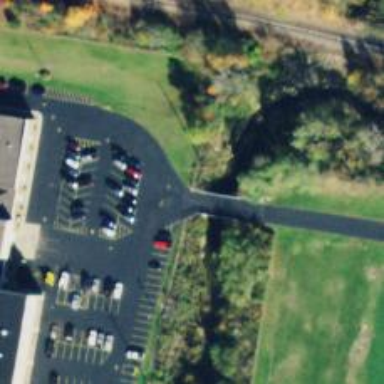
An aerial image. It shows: Service road that includes bridge.